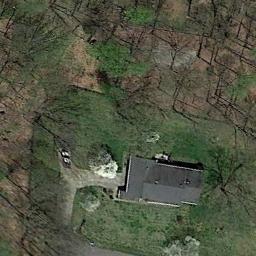
Label: residential